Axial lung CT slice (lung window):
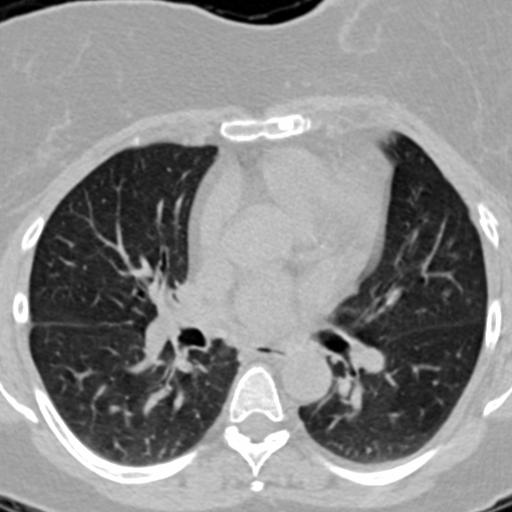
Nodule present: no